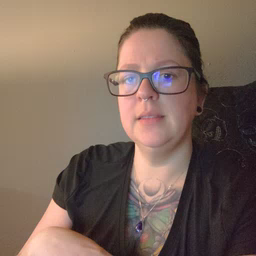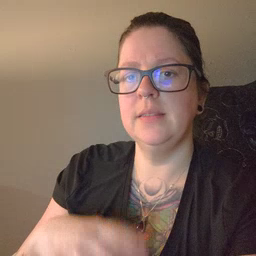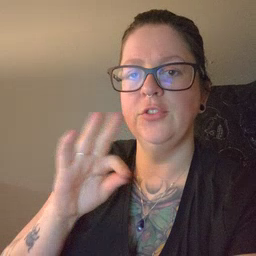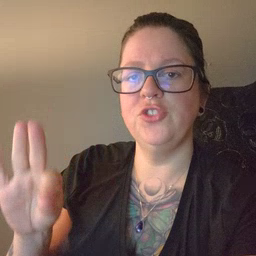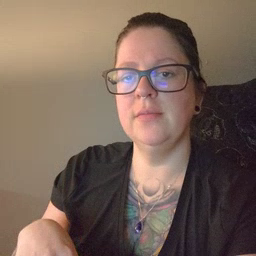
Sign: frenchfries